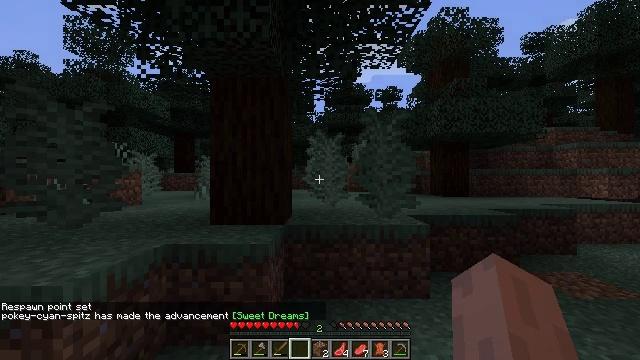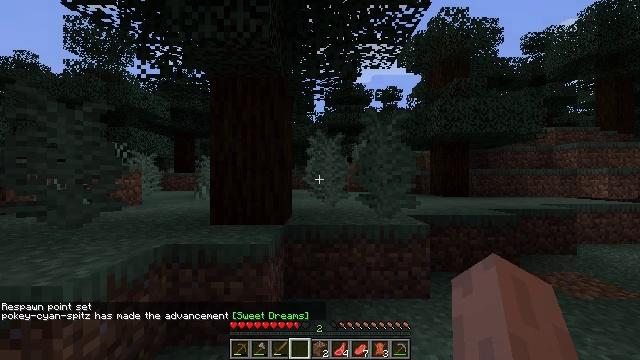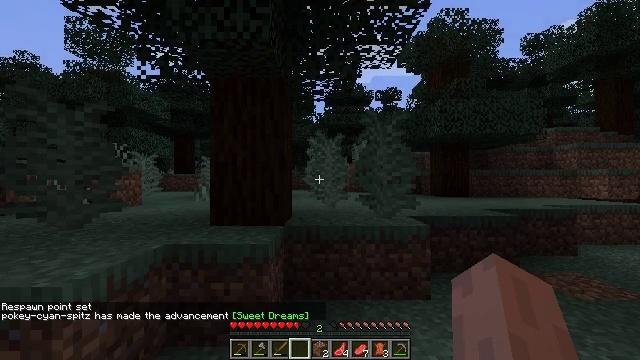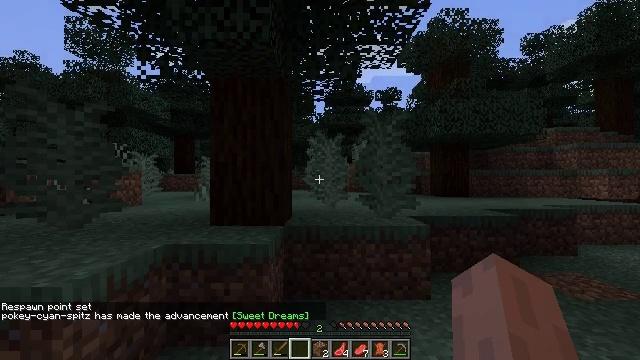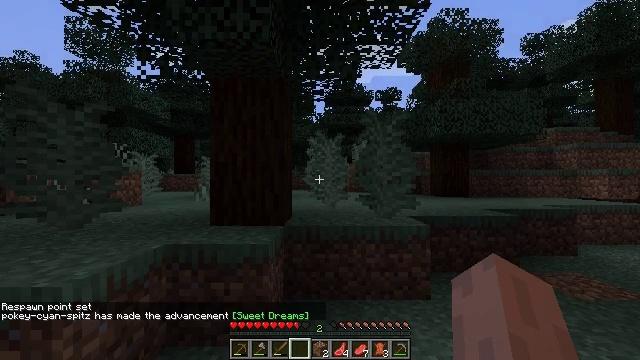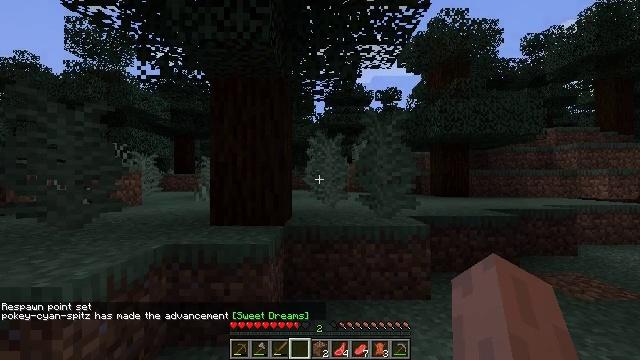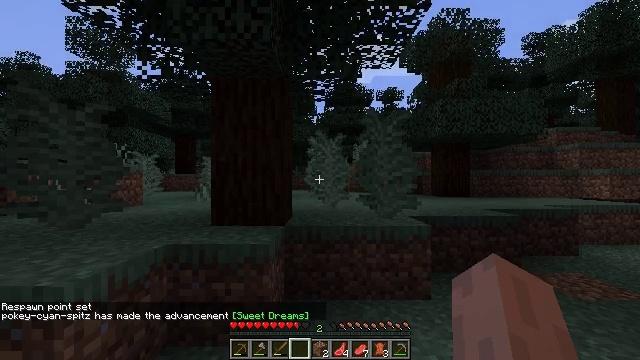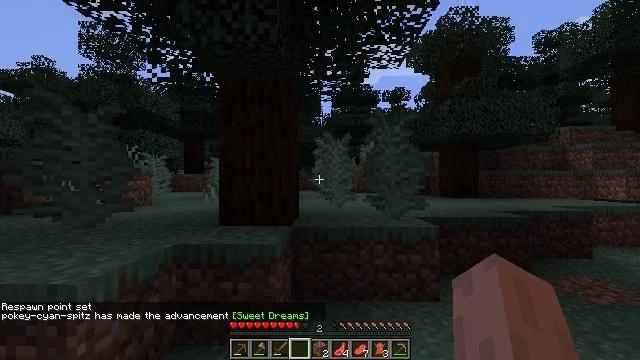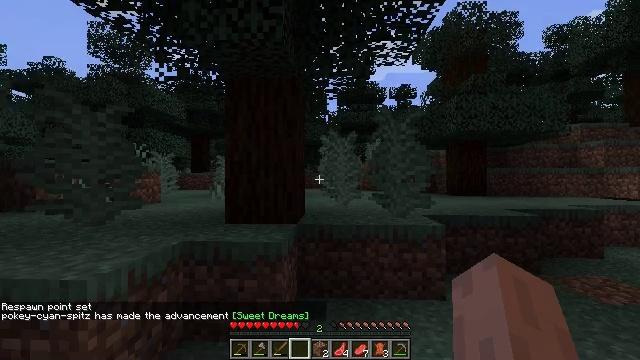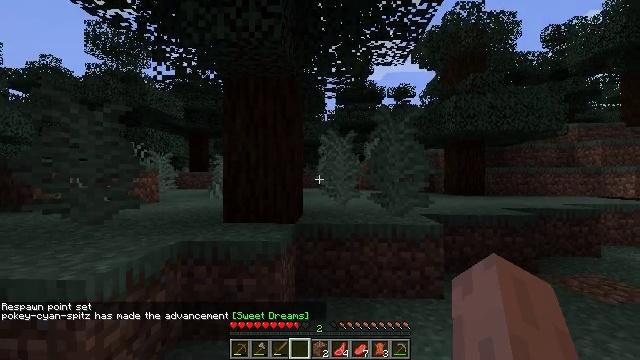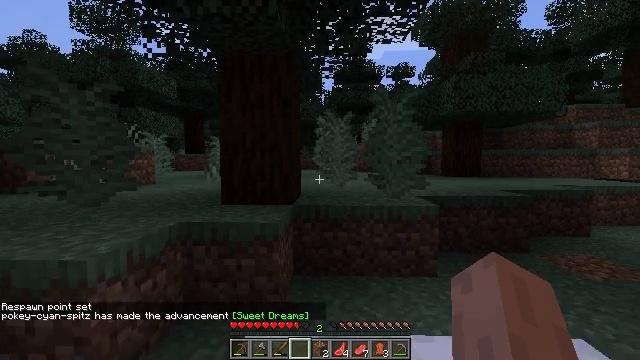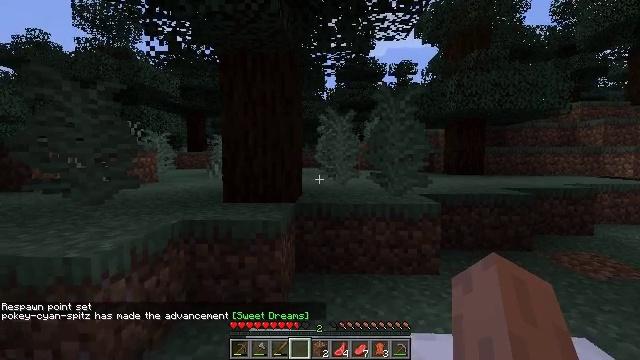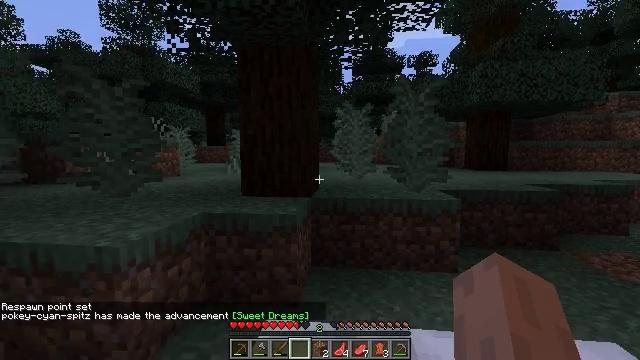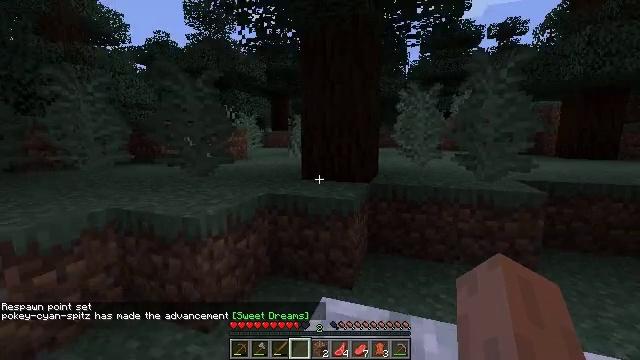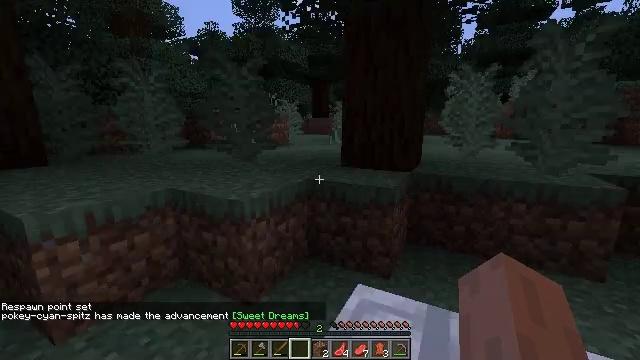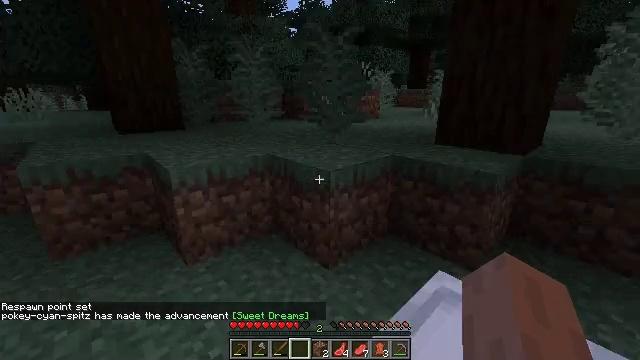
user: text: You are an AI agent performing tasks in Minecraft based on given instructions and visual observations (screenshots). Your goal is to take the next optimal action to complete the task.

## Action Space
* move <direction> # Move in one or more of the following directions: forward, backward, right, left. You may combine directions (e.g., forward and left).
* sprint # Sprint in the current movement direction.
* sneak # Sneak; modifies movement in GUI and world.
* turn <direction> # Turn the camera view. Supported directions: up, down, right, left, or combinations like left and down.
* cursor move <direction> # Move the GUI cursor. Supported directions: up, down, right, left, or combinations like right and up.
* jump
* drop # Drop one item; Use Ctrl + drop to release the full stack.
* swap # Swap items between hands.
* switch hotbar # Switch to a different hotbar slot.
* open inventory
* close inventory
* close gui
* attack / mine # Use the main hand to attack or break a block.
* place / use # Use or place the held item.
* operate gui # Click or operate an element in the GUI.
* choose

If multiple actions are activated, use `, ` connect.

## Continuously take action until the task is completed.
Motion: motion action
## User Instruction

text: Attack the white bed to collect it.
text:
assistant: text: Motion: no_op
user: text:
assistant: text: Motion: no_op
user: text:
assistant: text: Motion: no_op
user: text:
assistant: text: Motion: no_op
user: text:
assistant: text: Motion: no_op
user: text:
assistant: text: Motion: no_op
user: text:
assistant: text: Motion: turn left
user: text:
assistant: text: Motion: turn left
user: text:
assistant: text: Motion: no_op
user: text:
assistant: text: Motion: turn down
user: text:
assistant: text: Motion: no_op
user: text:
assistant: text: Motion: turn left and down
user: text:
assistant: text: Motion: turn left and down
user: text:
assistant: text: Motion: turn left and down
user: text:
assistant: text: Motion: turn left and down
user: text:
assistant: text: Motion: turn left and down
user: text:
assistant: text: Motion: turn left and down
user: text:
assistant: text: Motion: turn left
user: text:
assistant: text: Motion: turn left
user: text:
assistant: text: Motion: turn left and up
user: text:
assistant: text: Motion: no_op
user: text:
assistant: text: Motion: no_op
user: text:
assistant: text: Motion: no_op
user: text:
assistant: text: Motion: no_op
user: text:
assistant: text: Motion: no_op
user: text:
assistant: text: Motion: no_op
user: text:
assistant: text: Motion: turn left and down
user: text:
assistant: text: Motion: turn down
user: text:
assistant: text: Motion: turn right
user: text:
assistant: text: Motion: turn right and down